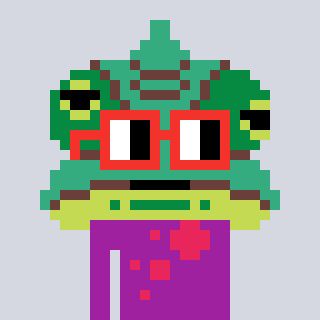
a pixel art character with square red glasses, a chameleon-shaped head and a magenta-colored body on a cool background